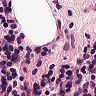
Metastatic tissue present: no